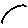
Label: cloud